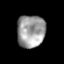
Tissue: prostate
Cell type: T cells
Senescence score: 0.3162
Nuclear area (px): 901
Mean DAPI intensity: 155.609